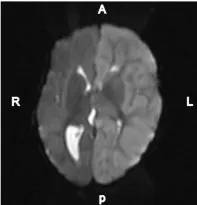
Representative MRI images. (C) Diffusion-weighted axial brain MRI done on day 2 of the hospital admission showing diffuse left hemispheric cerebral edema.
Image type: radiology (mri)